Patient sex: M
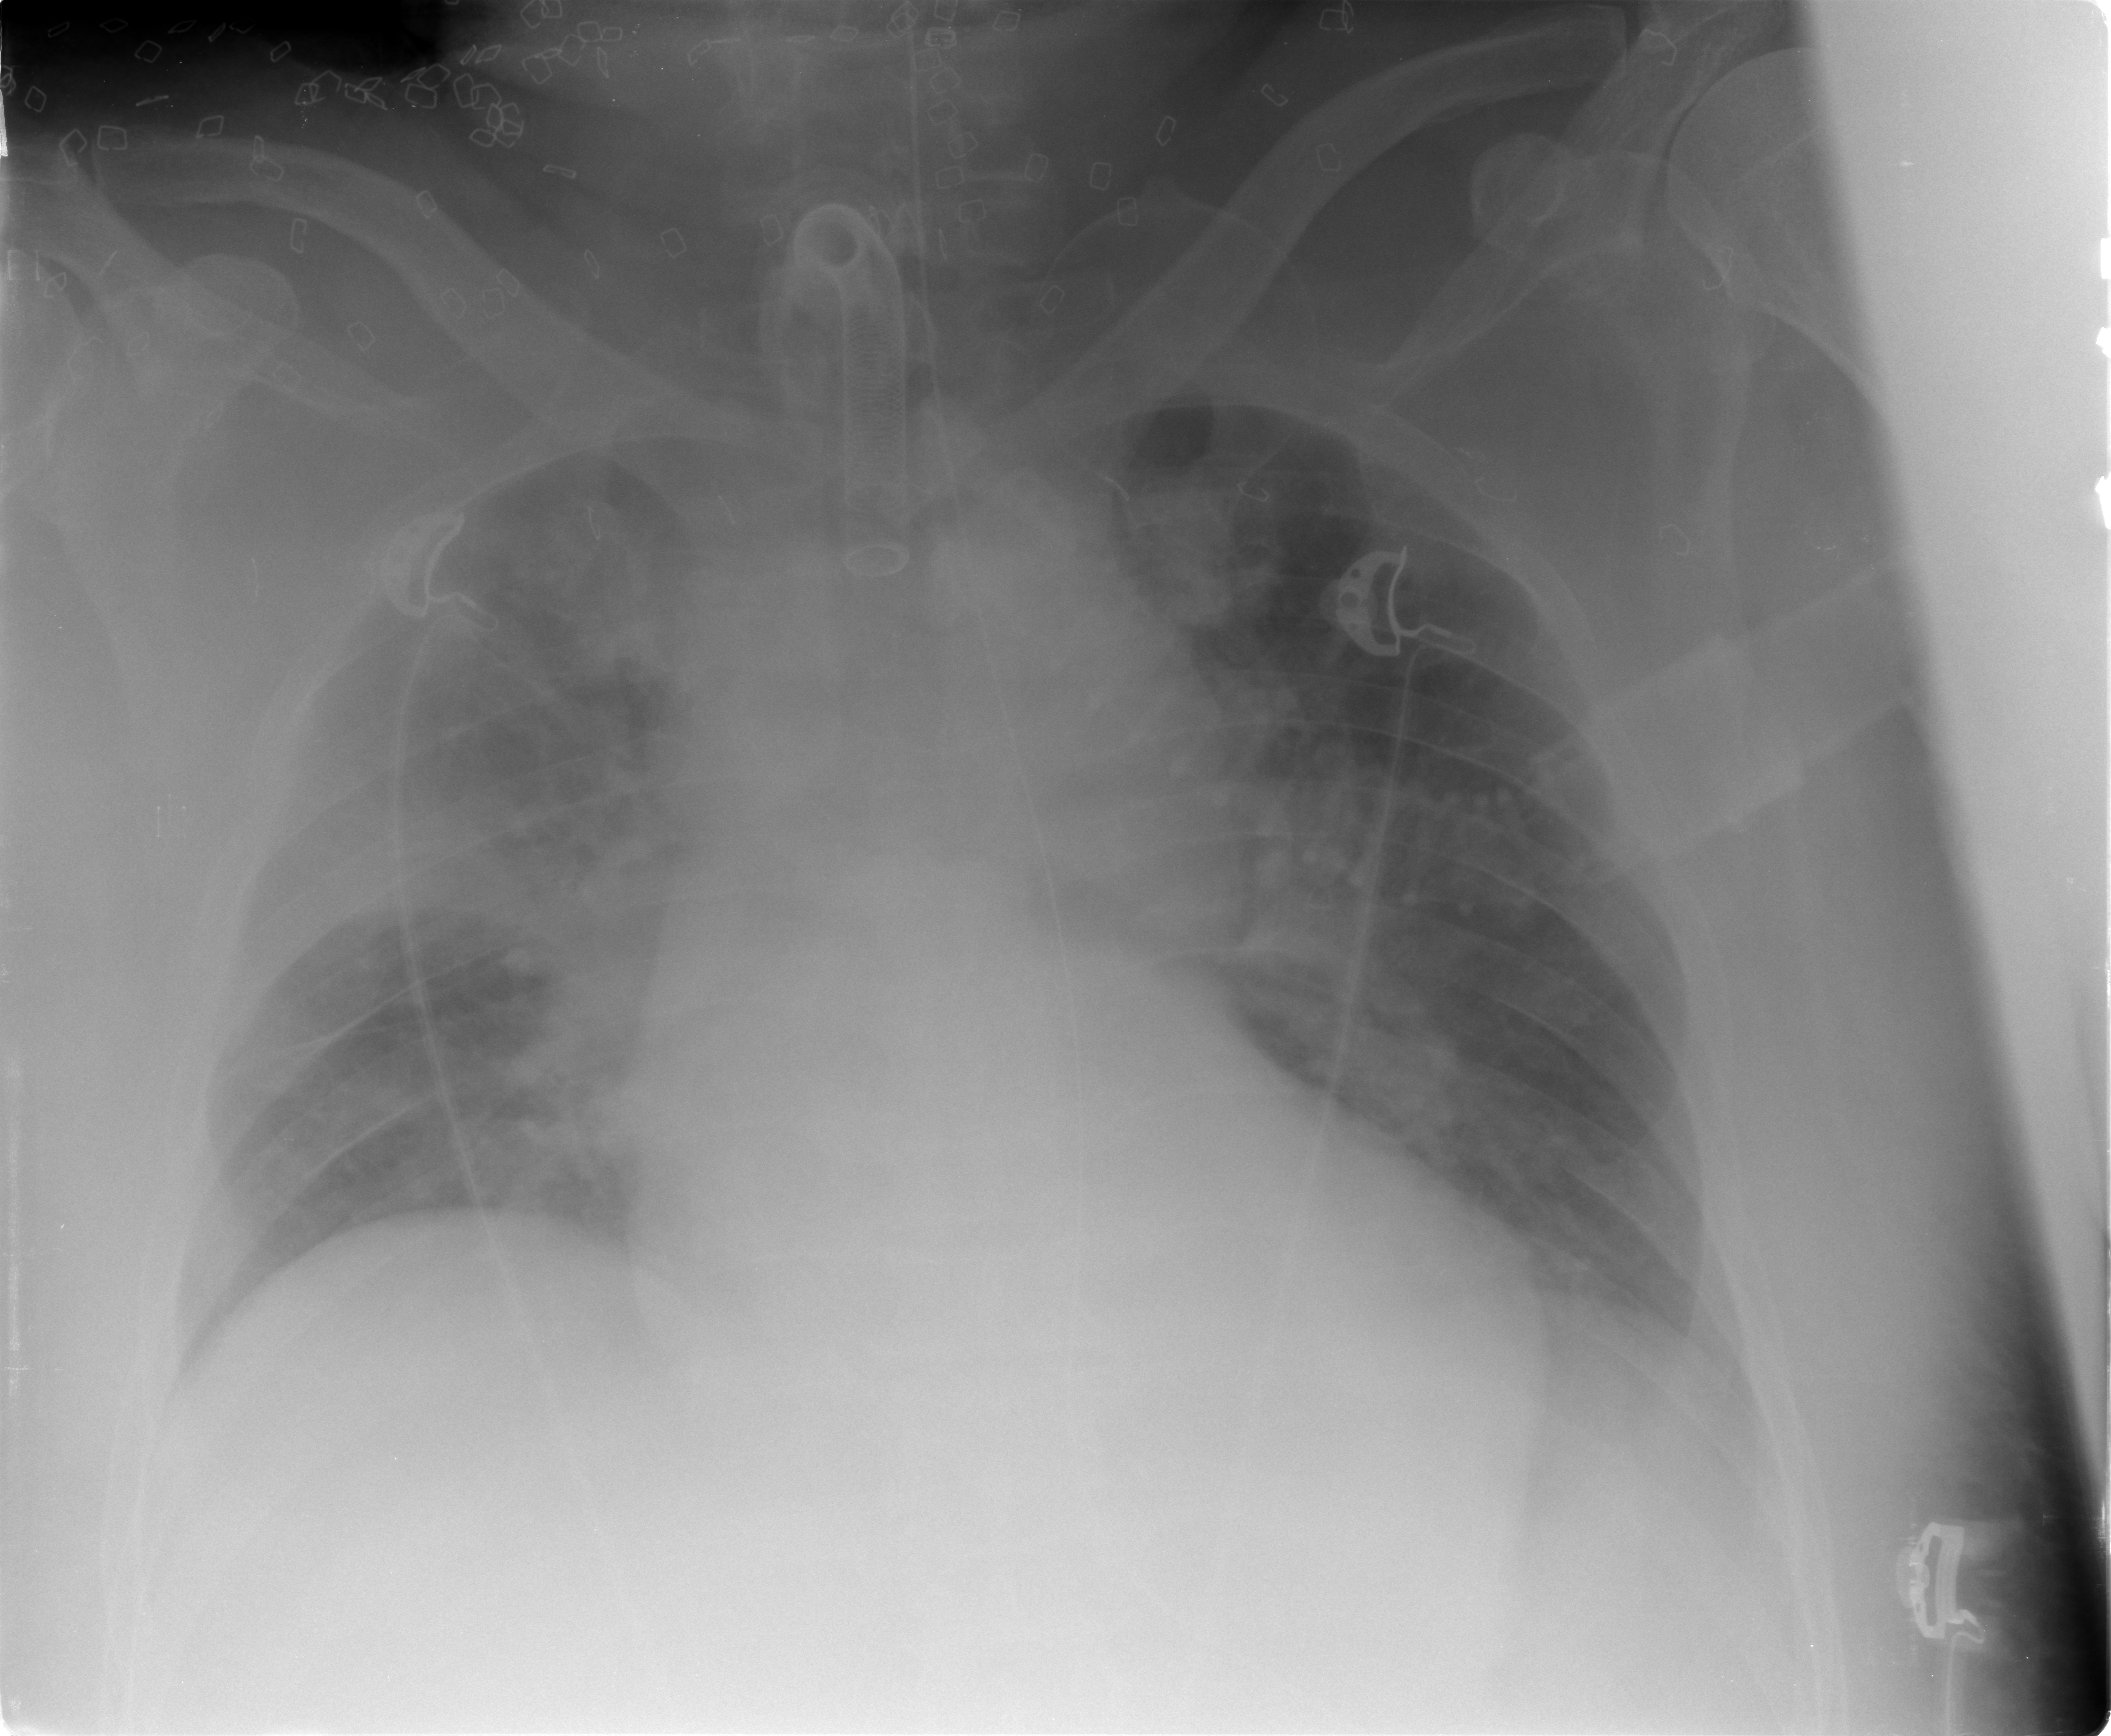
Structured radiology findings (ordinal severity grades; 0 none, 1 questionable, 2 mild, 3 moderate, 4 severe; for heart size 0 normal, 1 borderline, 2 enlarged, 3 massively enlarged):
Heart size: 1
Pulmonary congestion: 2
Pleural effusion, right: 0
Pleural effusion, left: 2
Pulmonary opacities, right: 3
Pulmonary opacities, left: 2
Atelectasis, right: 2
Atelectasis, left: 2